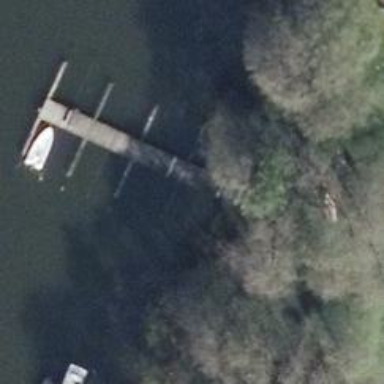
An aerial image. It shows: Man-made pier.